Aerial crown-view tile of a tropical tree (Barro Colorado Island, Panama), acquired 20240813:
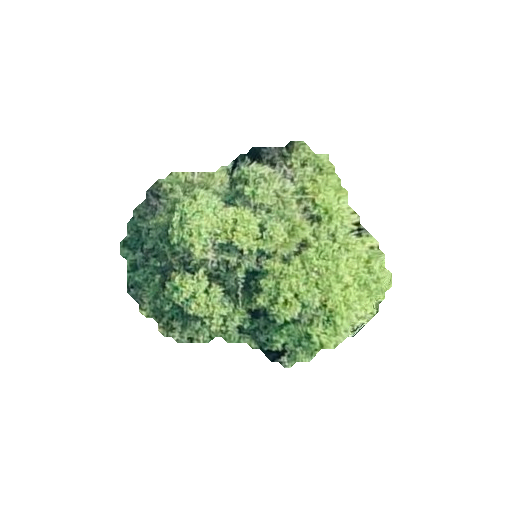
Species: Alseis blackiana
GBIF accepted scientific name: Alseis blackiana
Crown area: 63.569 m²